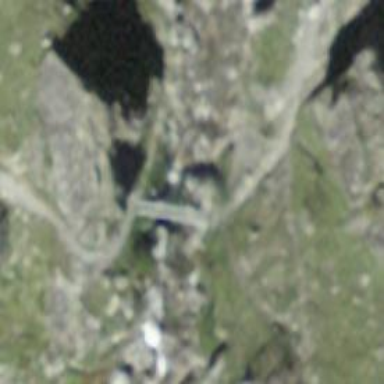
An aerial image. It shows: Path on bridge.